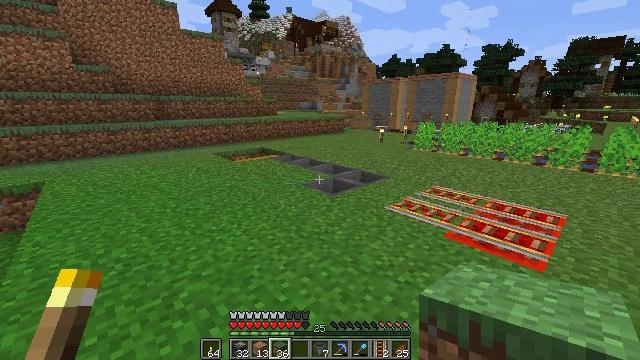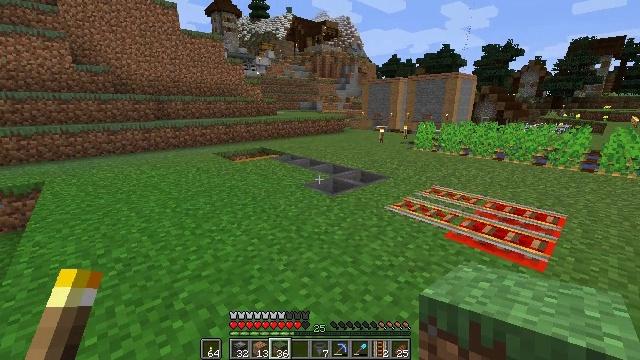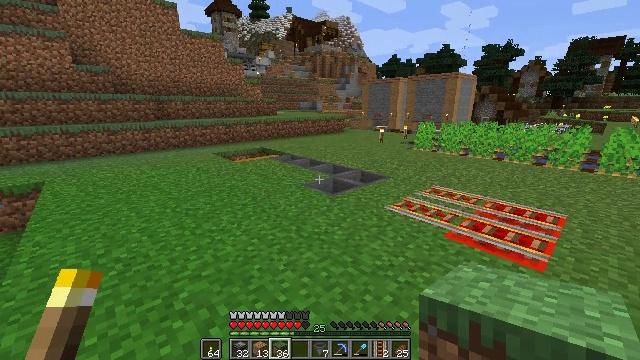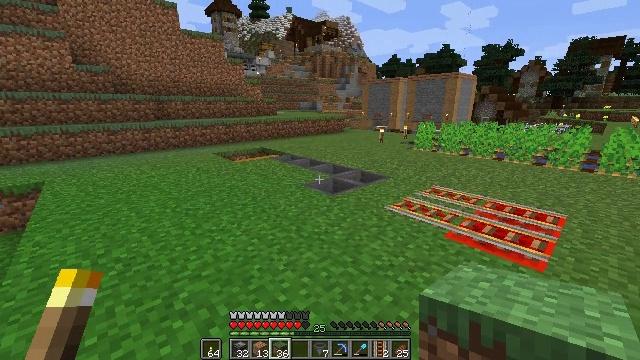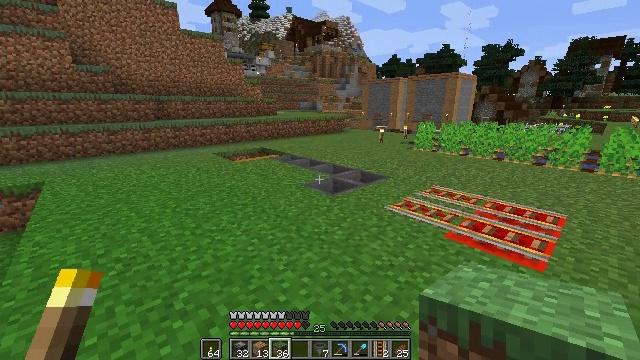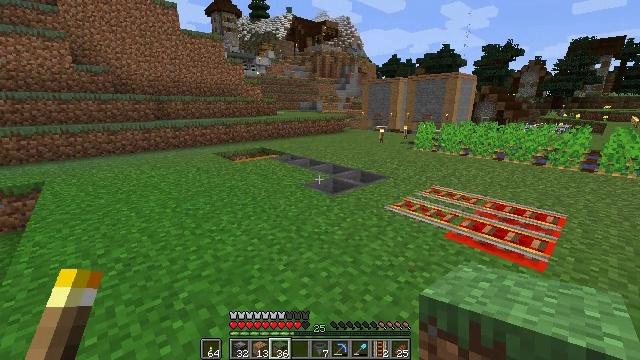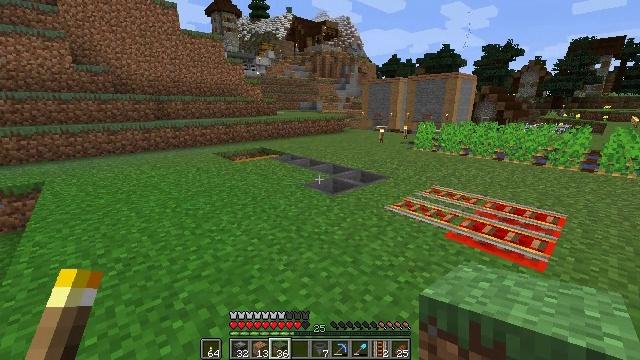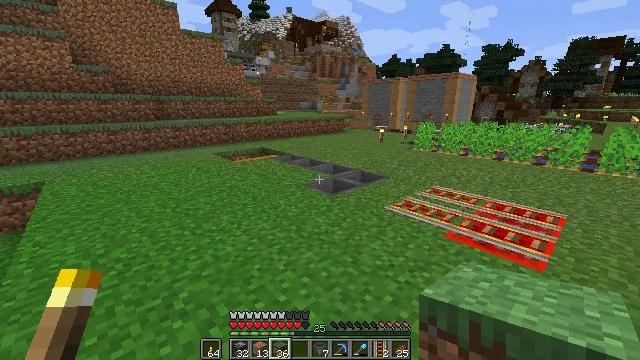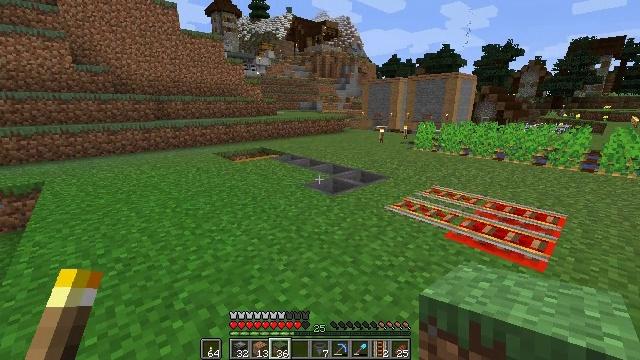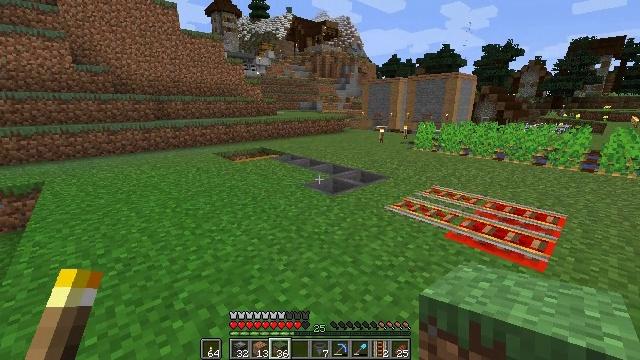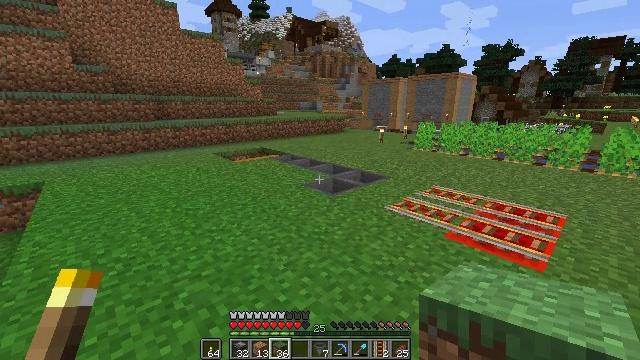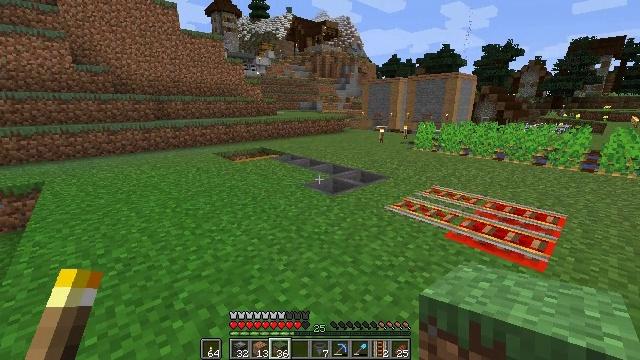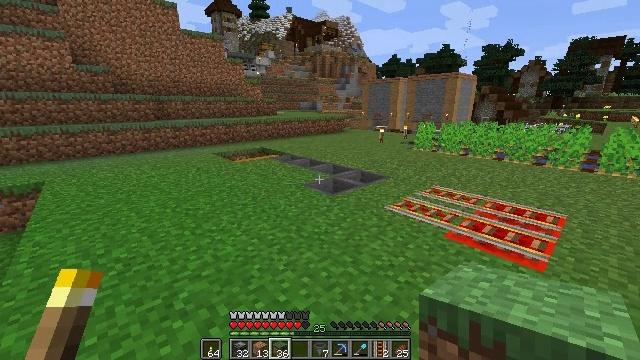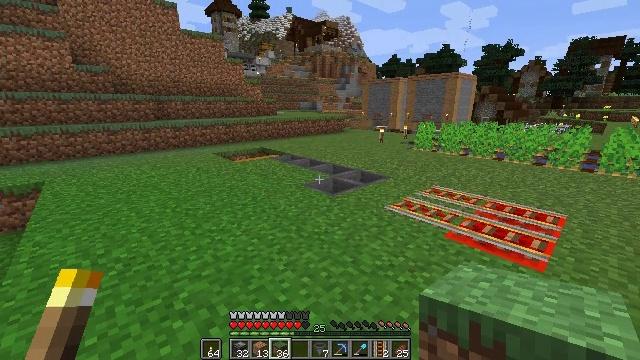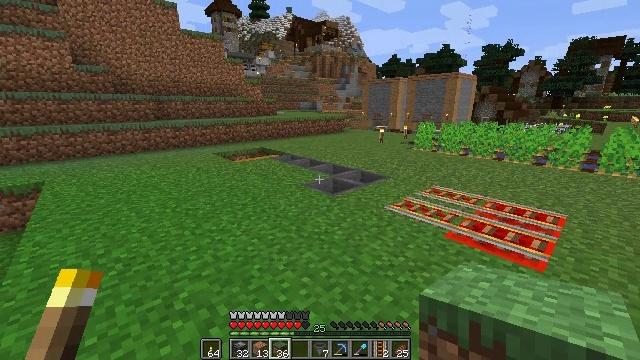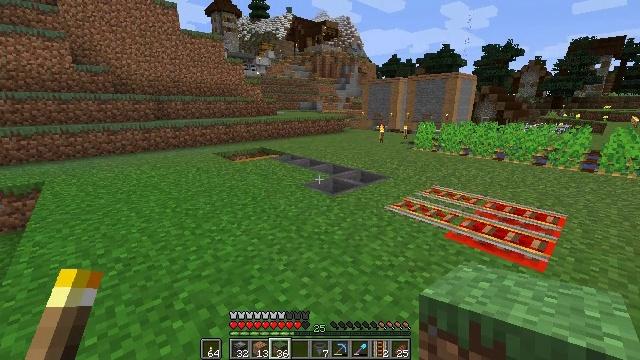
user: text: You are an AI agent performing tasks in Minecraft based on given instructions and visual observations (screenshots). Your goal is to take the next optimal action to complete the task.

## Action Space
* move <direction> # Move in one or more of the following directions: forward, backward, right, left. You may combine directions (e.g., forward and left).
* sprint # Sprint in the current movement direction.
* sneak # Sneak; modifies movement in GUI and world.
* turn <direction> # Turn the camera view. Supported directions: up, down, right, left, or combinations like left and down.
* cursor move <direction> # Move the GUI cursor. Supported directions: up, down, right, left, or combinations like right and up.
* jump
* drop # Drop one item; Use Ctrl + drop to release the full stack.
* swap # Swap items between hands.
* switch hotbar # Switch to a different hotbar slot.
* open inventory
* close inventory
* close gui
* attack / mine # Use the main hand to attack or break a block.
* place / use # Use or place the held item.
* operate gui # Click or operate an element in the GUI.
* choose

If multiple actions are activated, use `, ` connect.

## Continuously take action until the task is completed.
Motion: motion action
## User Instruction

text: In the crafting table, create a piston.
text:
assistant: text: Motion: no_op
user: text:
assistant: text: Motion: no_op
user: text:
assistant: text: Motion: no_op
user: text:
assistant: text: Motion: no_op
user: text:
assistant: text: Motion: no_op
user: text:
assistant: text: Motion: no_op
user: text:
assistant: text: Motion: no_op
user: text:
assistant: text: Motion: no_op
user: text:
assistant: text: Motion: no_op
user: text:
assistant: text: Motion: no_op
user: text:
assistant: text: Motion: no_op
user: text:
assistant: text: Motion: no_op
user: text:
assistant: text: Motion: no_op
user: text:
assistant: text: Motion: no_op
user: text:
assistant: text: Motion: no_op
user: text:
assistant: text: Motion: no_op
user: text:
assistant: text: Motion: no_op
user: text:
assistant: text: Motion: no_op
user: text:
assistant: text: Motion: no_op
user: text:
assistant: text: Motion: no_op
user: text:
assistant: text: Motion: no_op
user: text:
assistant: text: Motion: no_op
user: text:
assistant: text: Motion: no_op
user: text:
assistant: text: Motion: no_op
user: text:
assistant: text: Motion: no_op
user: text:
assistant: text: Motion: no_op
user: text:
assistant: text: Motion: no_op
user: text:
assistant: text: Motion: no_op
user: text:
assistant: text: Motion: no_op
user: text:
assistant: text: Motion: no_op